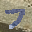
Label: 7